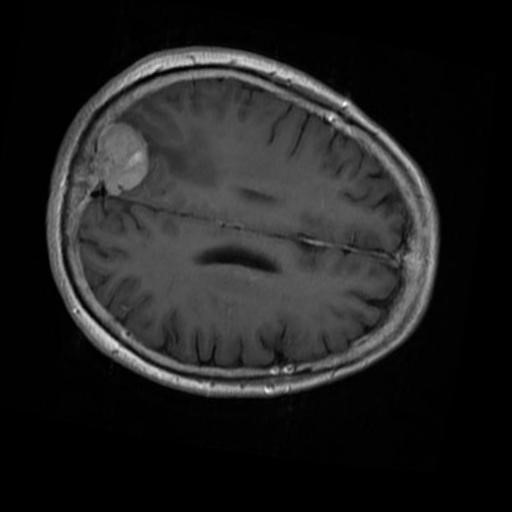
Label: brain_menin